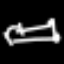
Label: bed